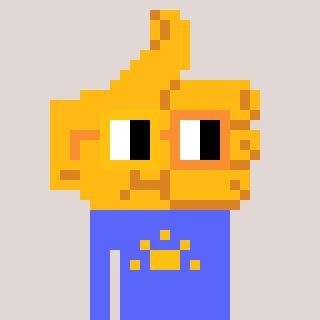
a pixel art character with square yellow and orange glasses, a thumbsup-shaped head and a purple-colored body on a warm background